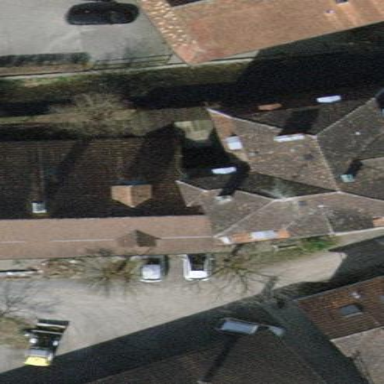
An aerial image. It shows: View of roof of building.